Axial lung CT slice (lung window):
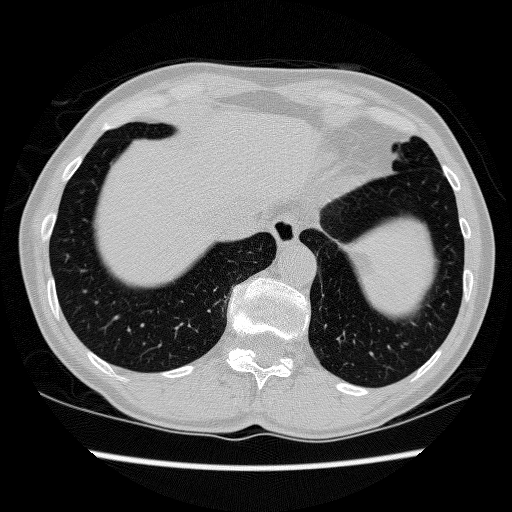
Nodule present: no